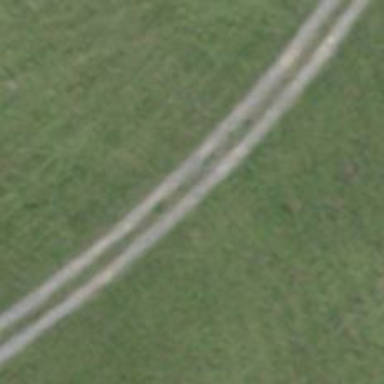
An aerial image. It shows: Track with grade3 tracktype.